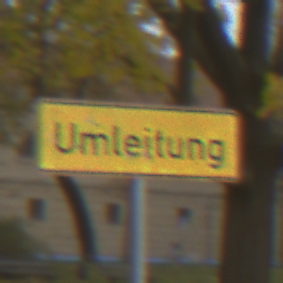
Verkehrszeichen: Umleitungsankuendigung
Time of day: MorningAfternoon
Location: Outdoor (Nature)
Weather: Overcast
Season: Autumn
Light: Natural